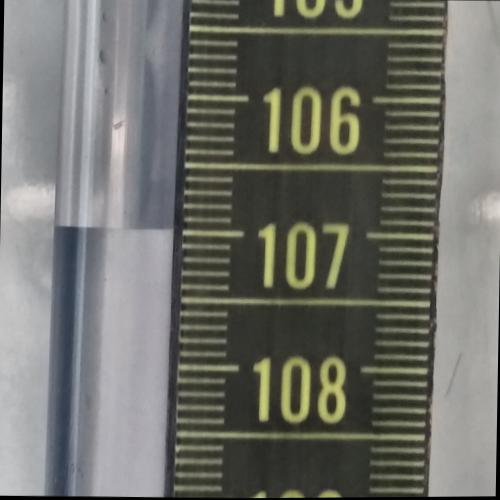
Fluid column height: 107.0 cm